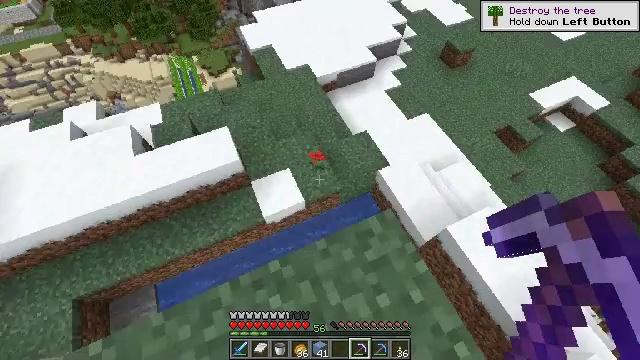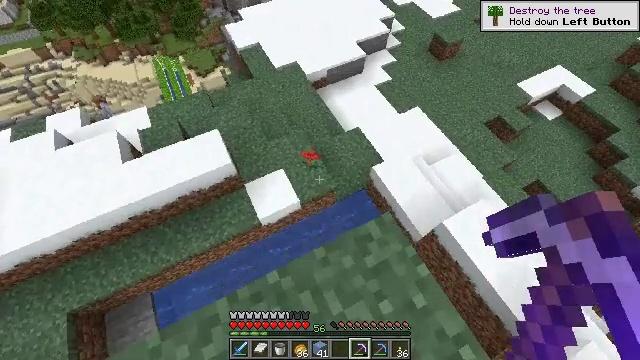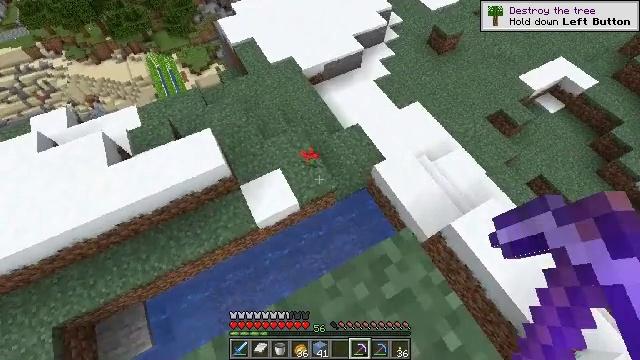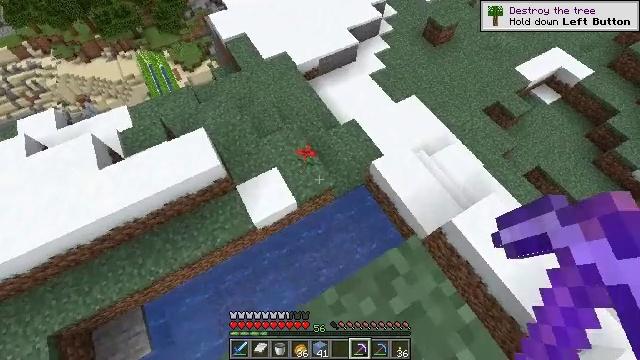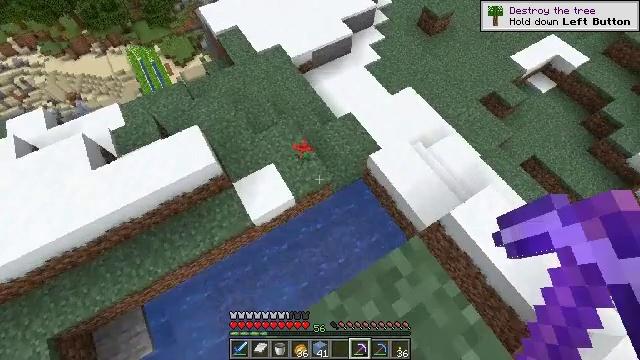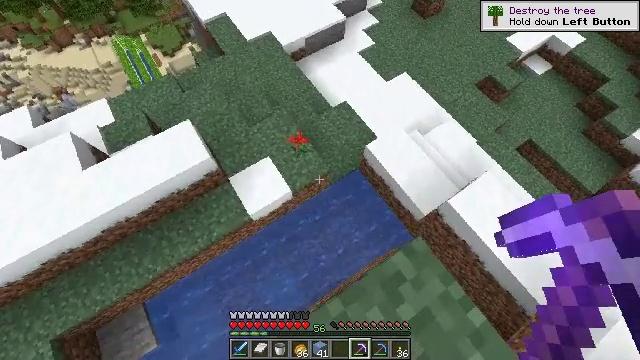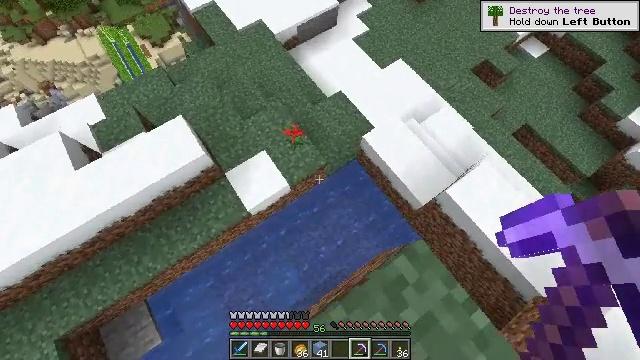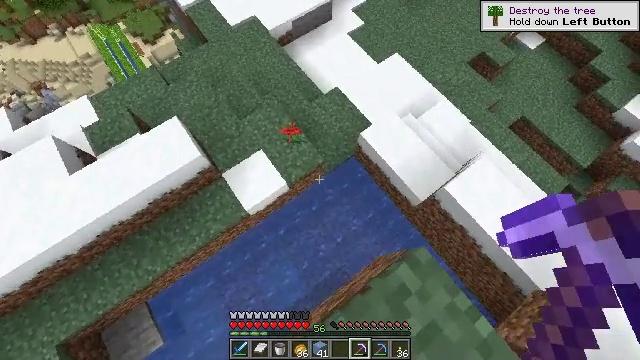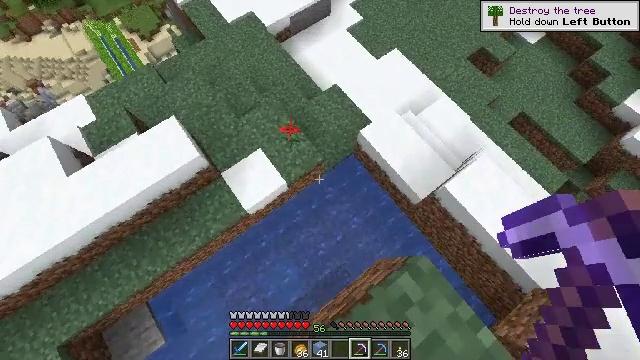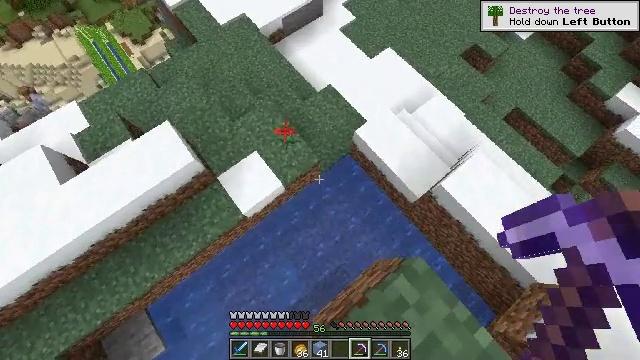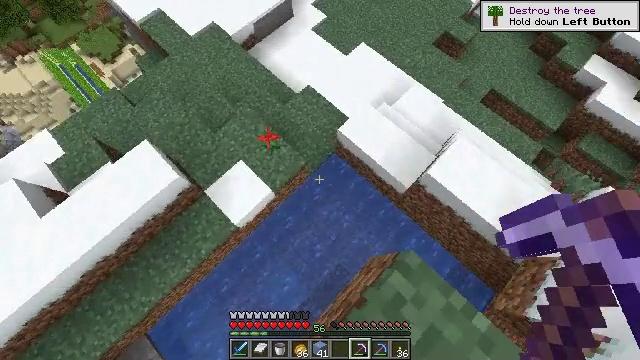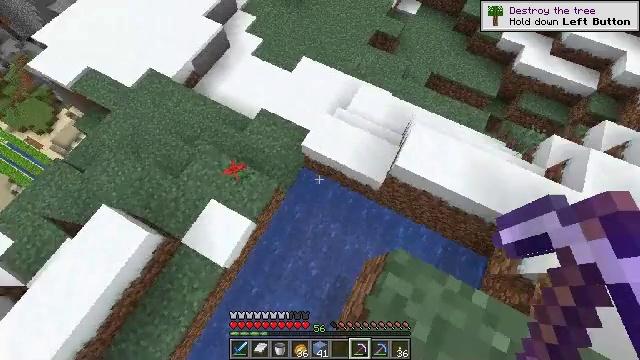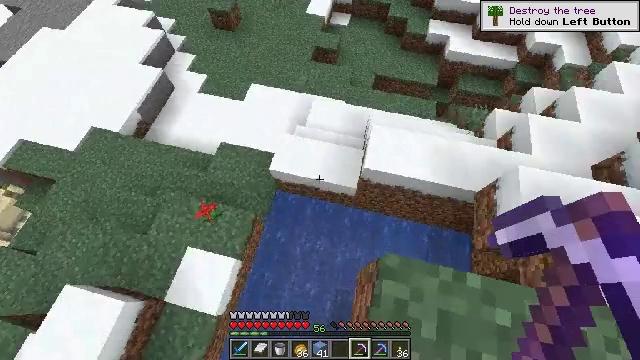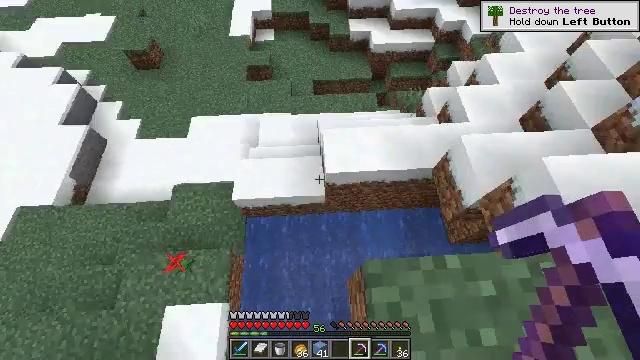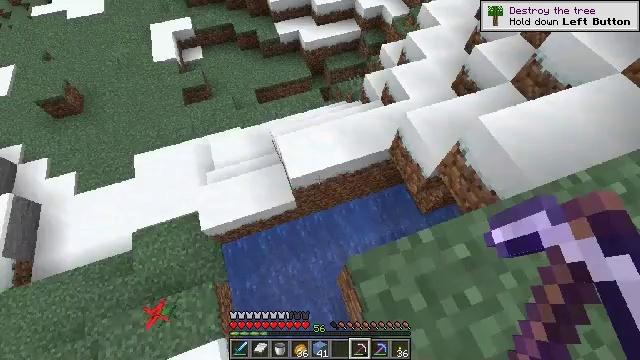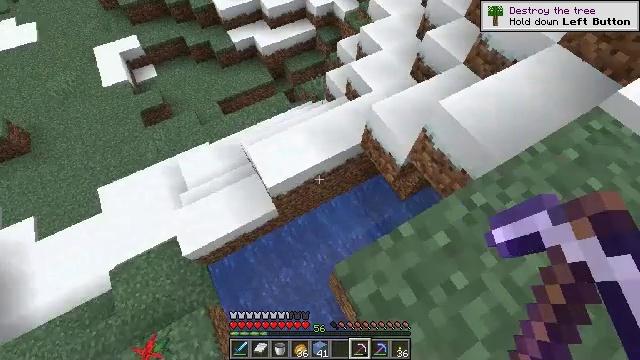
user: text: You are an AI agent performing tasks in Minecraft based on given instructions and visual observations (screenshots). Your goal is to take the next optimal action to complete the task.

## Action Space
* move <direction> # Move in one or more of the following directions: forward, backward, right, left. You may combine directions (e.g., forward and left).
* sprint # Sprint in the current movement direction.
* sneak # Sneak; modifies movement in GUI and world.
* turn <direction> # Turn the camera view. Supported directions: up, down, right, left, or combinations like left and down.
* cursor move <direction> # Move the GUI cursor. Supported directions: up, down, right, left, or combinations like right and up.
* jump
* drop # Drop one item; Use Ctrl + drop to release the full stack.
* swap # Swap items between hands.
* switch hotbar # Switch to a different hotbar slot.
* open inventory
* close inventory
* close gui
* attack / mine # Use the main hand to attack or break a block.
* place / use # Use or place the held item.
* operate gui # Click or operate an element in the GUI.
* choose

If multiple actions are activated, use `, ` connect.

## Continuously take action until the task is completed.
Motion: motion action
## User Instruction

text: Break the ice to collect it.
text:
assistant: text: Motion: move forward, sneak, turn right
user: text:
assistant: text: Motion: move forward, sneak, turn right
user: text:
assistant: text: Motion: move forward, sneak, turn right and down
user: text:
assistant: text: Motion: move forward, sneak, turn right and down
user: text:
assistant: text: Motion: move forward, sneak, turn right and down
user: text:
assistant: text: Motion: move forward, sneak, turn right and down
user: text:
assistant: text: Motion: move forward, sneak, turn right and down
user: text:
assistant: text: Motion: move forward, sneak
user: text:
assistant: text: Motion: move forward, sneak, turn right
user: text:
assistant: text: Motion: move forward, sneak, turn right
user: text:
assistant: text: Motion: move forward, sneak, turn right and up
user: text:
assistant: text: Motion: move forward and move right, sneak, turn right and up
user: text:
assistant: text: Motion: move forward and move right, sneak, turn right and up
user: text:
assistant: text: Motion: move forward and move right, sneak, turn right
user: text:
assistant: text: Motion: move forward and move right, sneak, turn right
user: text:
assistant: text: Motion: move forward, sneak, turn right
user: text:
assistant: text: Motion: move forward, sneak, turn right
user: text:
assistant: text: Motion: move forward, sneak, turn right
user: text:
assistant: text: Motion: move forward, sneak, turn right
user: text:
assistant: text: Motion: move forward, sneak, turn right and up
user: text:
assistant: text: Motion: sneak, turn right and up
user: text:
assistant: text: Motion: sneak, turn right and up
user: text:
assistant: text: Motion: sneak, turn right and up
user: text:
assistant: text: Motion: sneak, turn right and up
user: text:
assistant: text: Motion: sneak, turn right and up
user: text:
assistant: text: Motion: sneak, turn up
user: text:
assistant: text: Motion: sneak
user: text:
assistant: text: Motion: sneak
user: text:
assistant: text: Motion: sneak, turn left
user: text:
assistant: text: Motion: sneak, turn left and down